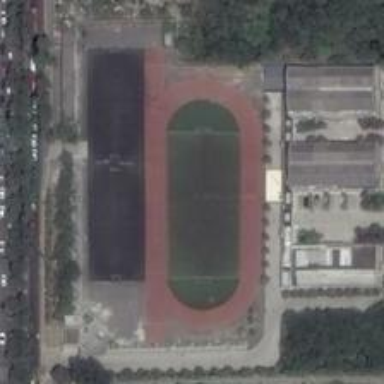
What locates biside this treelined toad is an irregular playground .